Field crop: tomato
Growth stage: 2
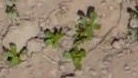
Species: portulaca